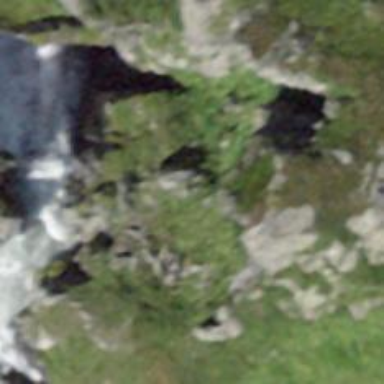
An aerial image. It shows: Natural cliff.